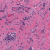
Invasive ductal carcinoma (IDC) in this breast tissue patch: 0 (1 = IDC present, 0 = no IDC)